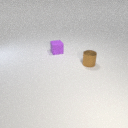
small brown metal cylinder in front of small purple rubber cube